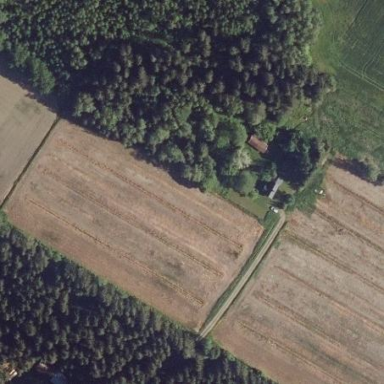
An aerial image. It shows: Farmyard area.